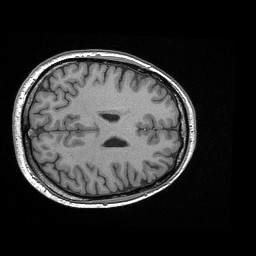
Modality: T1w
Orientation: axial